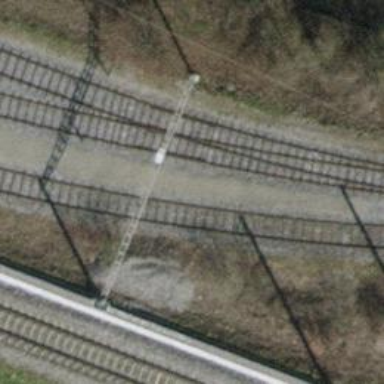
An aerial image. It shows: Single railway spur track.